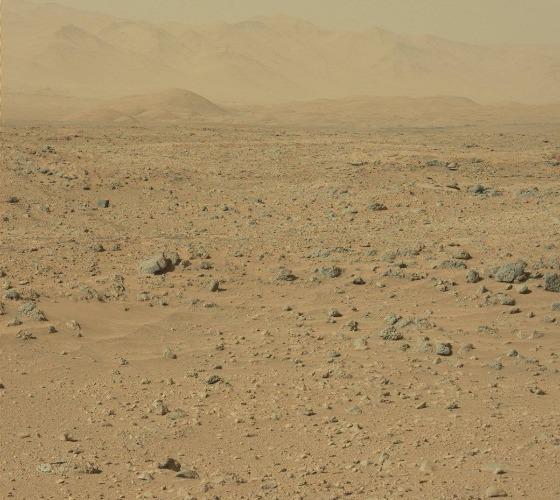
Terrain classes present: Gravel / Sand / Soil, Rock, Shadow, Sky / Distant Mountains